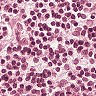
Metastatic tissue present: no